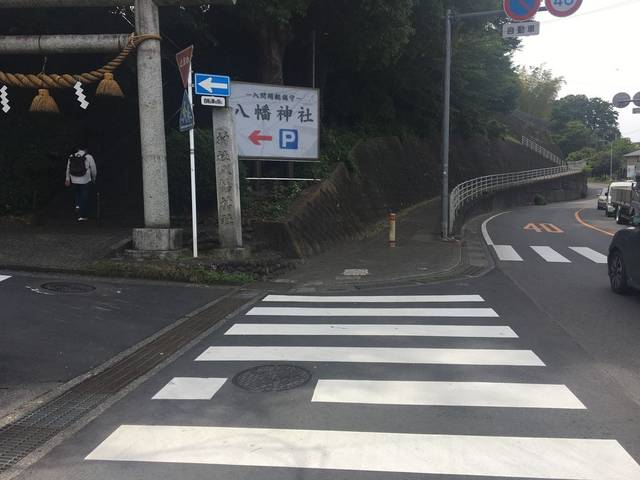
Region: Japan
Coordinates: 35.857, 139.408